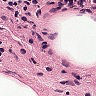
Metastatic tissue present: no